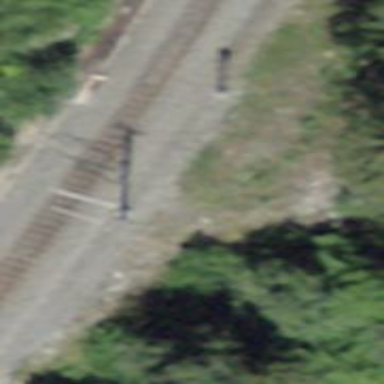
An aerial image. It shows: Catenary mast for power lines.